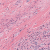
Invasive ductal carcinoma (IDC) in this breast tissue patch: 1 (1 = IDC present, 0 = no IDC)